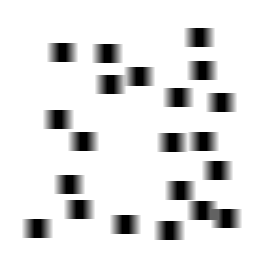
Squares: 21
Triangles: 0
Stars: 0
Total shapes: 21